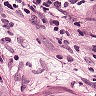
Metastatic tissue present: yes